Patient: sex M, age 55
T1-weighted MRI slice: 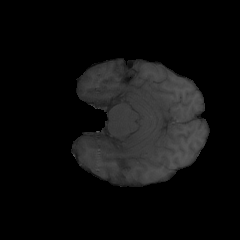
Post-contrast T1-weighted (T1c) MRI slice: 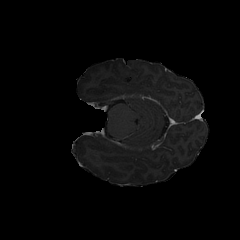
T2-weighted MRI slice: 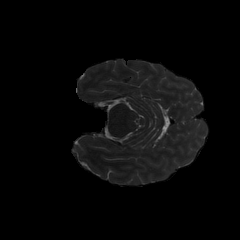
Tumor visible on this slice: no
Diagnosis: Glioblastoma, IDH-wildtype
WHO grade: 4